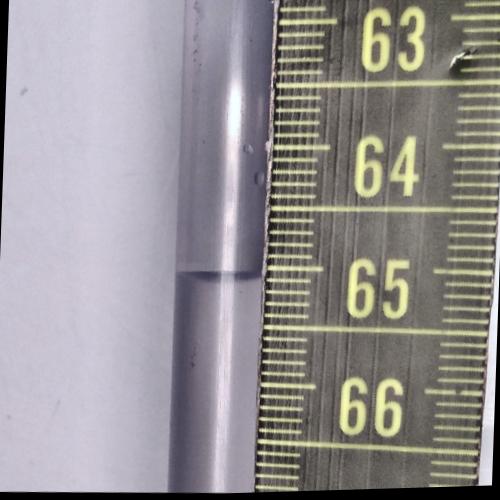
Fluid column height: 65.1 cm